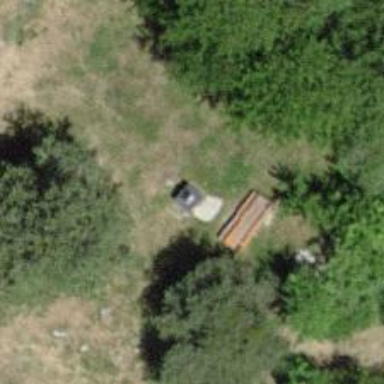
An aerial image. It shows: BBQ amenity.